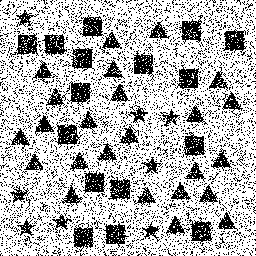
Squares: 16
Triangles: 24
Stars: 8
Total shapes: 48